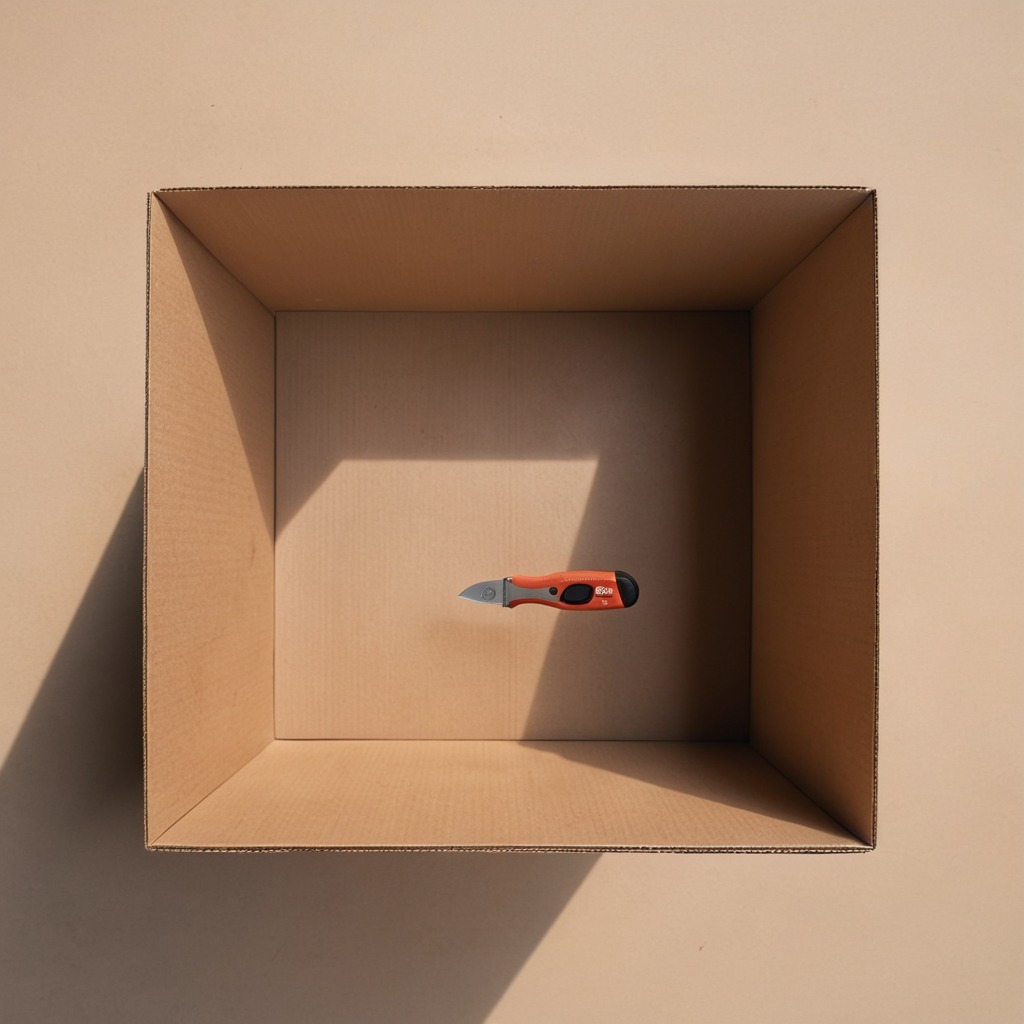
A utility knife lying on a clean dry cardboard box surface in an outdoor workshop during daytime bright natural light soft shadows slightly creased but